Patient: sex F, age 56
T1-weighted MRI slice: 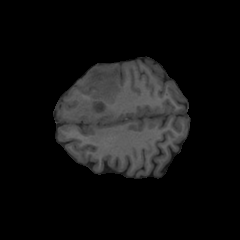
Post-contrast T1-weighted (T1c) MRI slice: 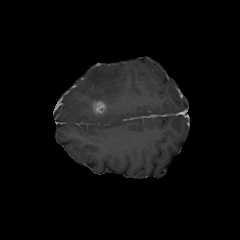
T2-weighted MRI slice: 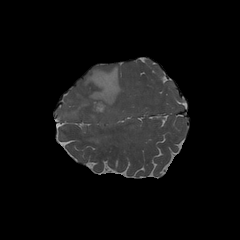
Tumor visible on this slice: yes
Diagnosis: Glioblastoma, IDH-wildtype
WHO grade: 4